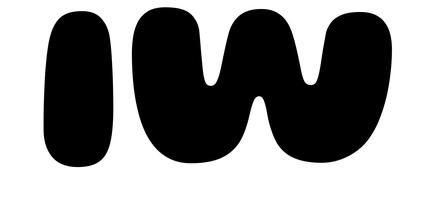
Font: Gluten_ExtraBold